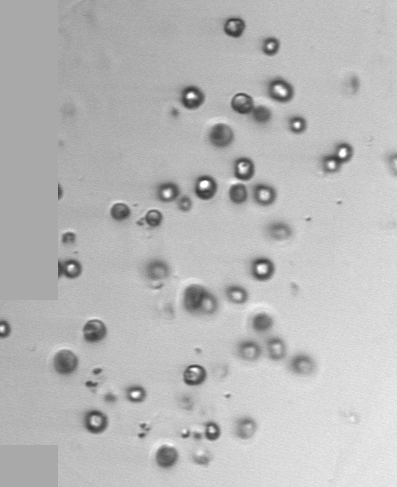
Label: Phaeocystis